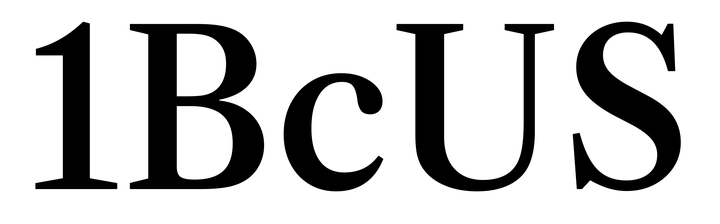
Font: LibreCaslonText_Medium